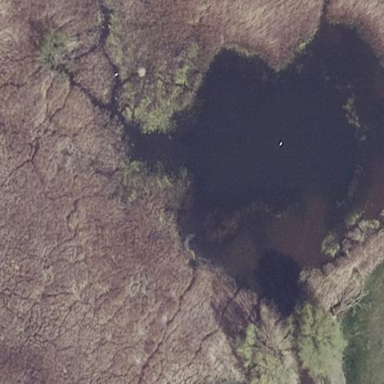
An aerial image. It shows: Pond with natural water.